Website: slack
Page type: payment
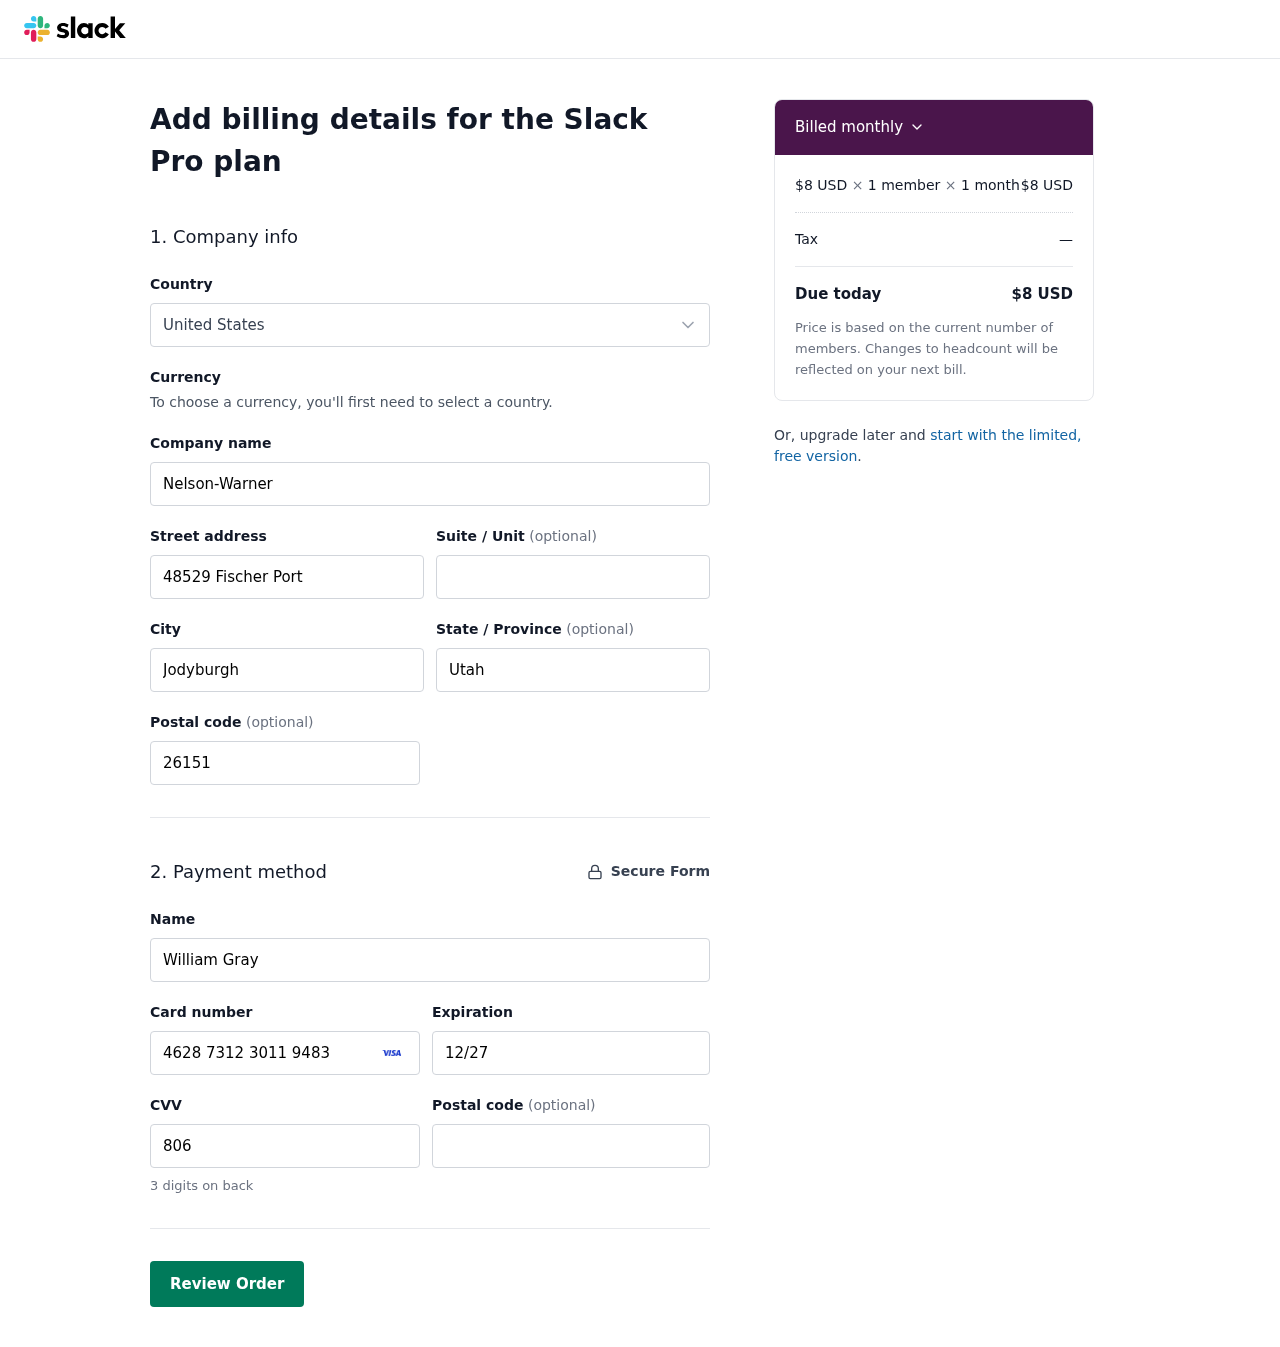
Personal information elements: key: PII_COUNTRY
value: United States
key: PII_COMPANY
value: Nelson-Warner
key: PII_STREET
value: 48529 Fischer Port
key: PII_CITY
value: Jodyburgh
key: PII_STATE
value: Utah
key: PII_POSTCODE
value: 26151
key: PII_FULLNAME
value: William Gray
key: PII_CARD_NUMBER
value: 4628 7312 3011 9483
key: PII_CARD_EXPIRY
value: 12/27
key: PII_CARD_CVV
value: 806
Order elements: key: ORDER_PRICE_PER_MEMBER
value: $8 USD
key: ORDER_NUM_MEMBERS
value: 1 member
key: ORDER_NUM_MONTHS
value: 1 month
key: ORDER_SUBTOTAL
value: $8 USD
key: ORDER_TAX
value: —
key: ORDER_TOTAL
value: $8 USD